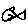
Label: fish